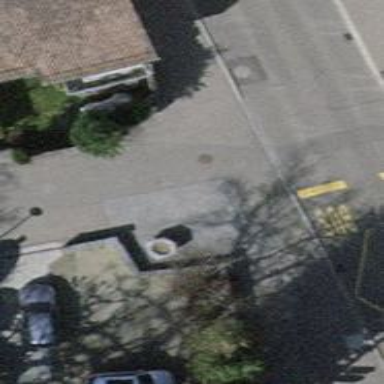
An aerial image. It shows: Unmarked crossing with traffic calming table.